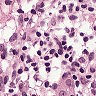
Metastatic tissue present: no